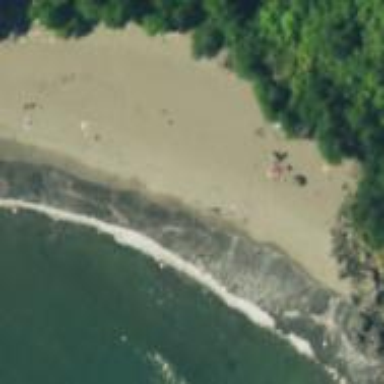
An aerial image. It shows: Beautiful beach with natural surroundings.